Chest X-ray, PA view. Patient: 59 years old, sex M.
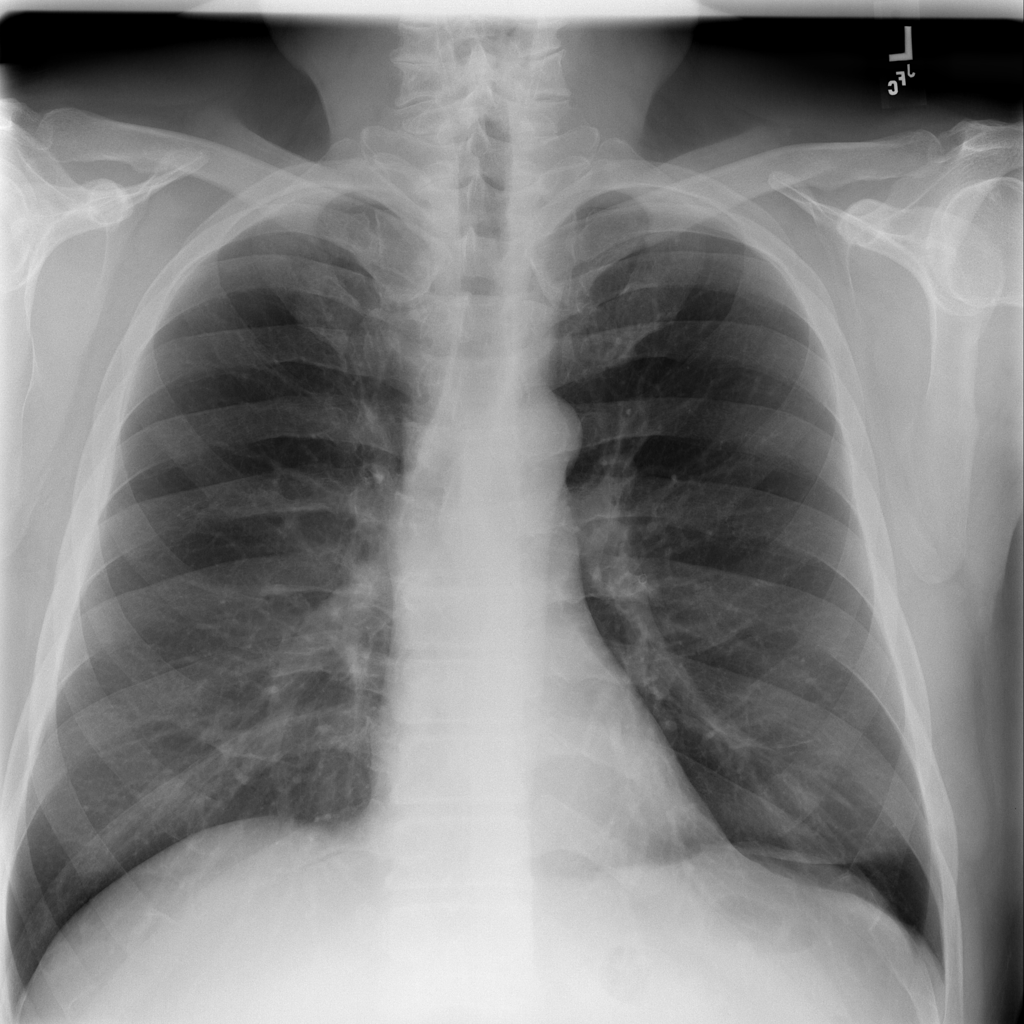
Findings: No Finding